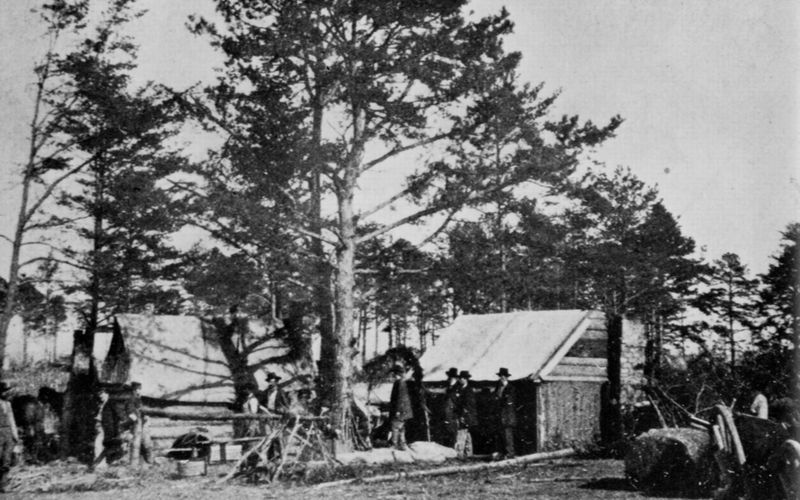
Titel: Bradys fotografisches Feldquartier
Künstler: Mathew B. Brady
Schlagwörter: baum, dunkel, gruppe, himmel, laub, mann, schatten, weiß, bäume, landschaft, menschen, stadt, äste, grau, holz, hut, hüte, licht, männer, schwarz, dach, haus, weg, zaun, zylinder, anzug, stehen, baumstamm, häuser, mühle, natur, gatter, hütte, sonne, wald, arbeit, karren, ort, dorf, dächer, hütten, amerika, bank, arbeiter, tannen, leiter, stämme, nadel, unscharf, foto, fotografie, photographie, schwarz-weiß, jacken, nadelbaum, tanne, jagd, sonntag, photo, handwerk, säge, kiefer, holzfäller, sägen, nadelbäume, fichten, siedlung, wildnis, nadelholz, fässer, usa, bottich, westen, aufnahme, holzhaus, blockhaus, waagen, lager, satteldach, juden, region, holzhütten, pilger, siedler, holzarbeiter, blockhütte, forstwirtschaft, holzbauten, baumfällen, karen, sägemühle, waldwirtschaft, keine wolken, blockh+tte, fischten, wohnort, ldächer, kiefr, sägeühle